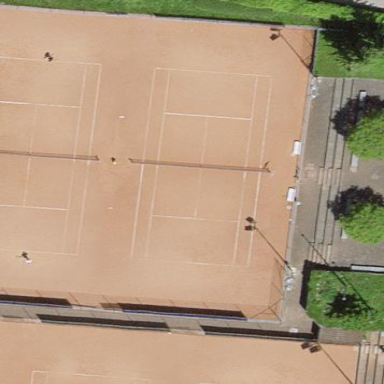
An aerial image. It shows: Clay tennis court on pitch.